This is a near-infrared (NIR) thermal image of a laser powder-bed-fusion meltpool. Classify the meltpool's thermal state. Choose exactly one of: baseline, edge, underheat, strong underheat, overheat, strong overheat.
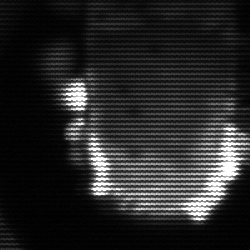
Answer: baseline